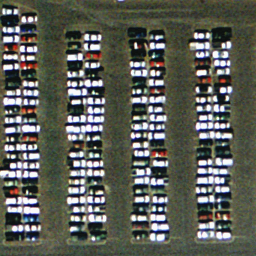
Label: parking lot